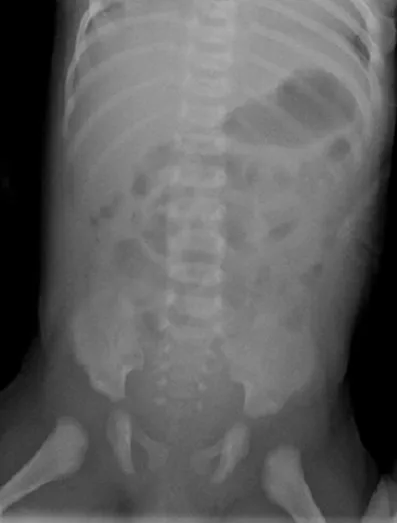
A twenty-day-old female child with a failure to pass to meconium. Technique and findings: Abdominal x-rays shows a massively distended colon with pelvic emptiness.
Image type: radiology (x_ray)